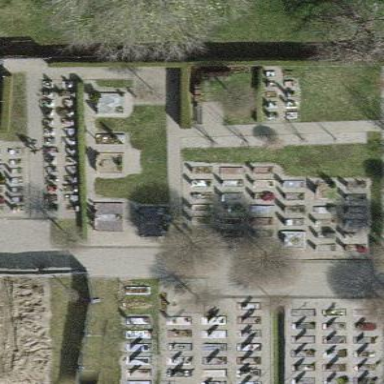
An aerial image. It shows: Graveyard.